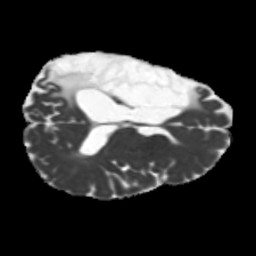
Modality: MD
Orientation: axial
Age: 40
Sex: male
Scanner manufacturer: siemens
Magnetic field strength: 3 T
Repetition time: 5.25 s
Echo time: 0.08 s